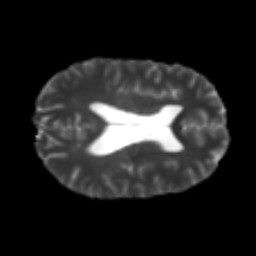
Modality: T2w
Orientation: axial
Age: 21
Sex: male
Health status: healthy
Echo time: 0.074 s